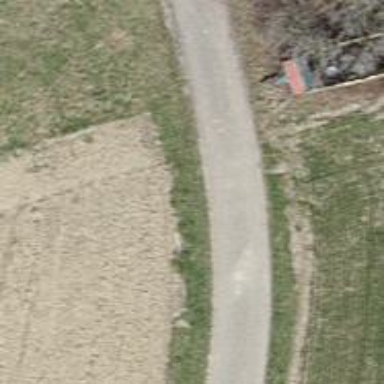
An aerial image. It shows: Paved track with grade 1 tracktype.